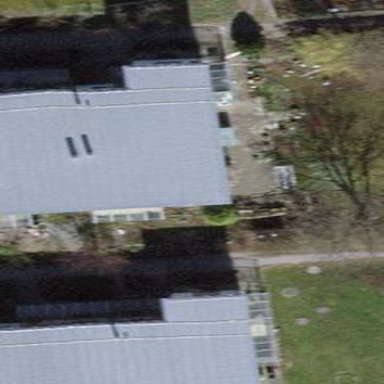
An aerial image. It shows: Semi-detached house.